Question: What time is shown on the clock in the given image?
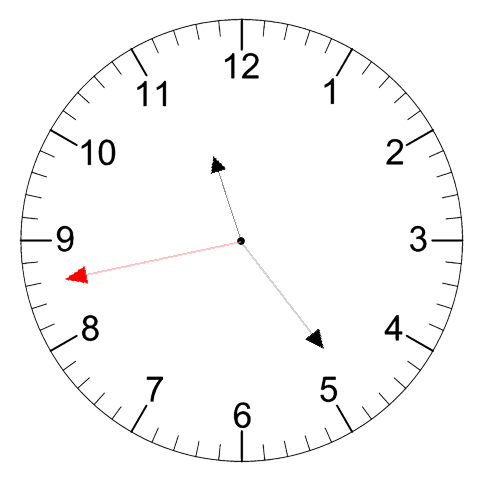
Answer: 11:23:43